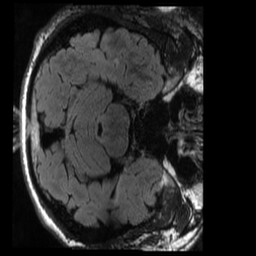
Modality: T1w
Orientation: axial
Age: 23
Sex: male